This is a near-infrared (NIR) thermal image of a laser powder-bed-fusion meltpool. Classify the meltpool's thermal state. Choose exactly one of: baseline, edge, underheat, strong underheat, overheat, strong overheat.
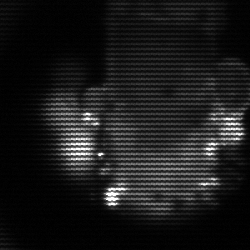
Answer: strong underheat